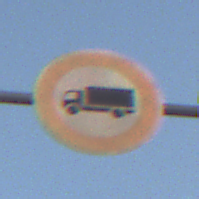
Verkehrszeichen: VerbotFuerKraftfahrzeugeUeberDreiKommaFuenfTonnen
Umgebung: Outdoor, Nature
Tageszeit: SunriseSunset
Wetter: Clear
Licht: Natural
Jahreszeit: NotSpecified
Kontrast: HighContrast